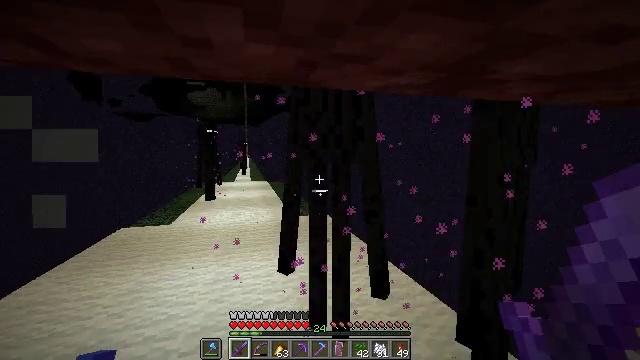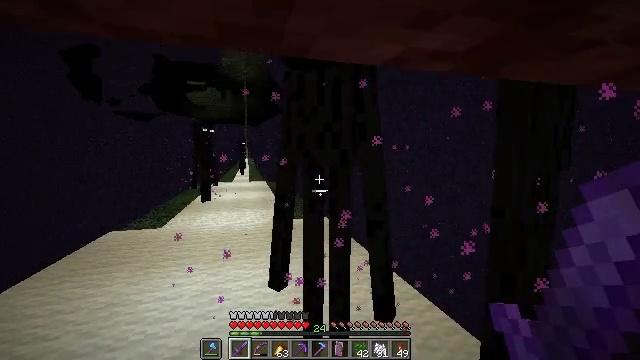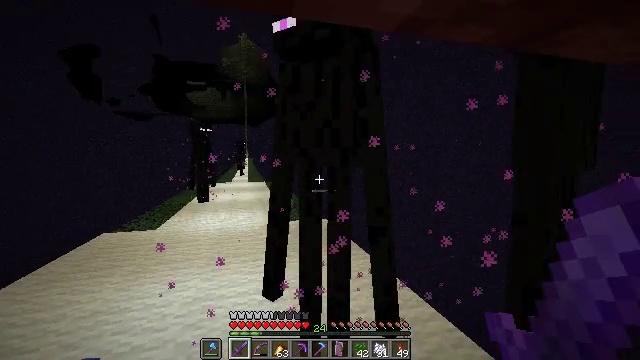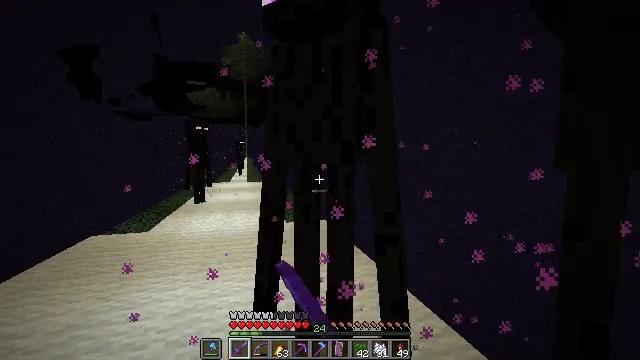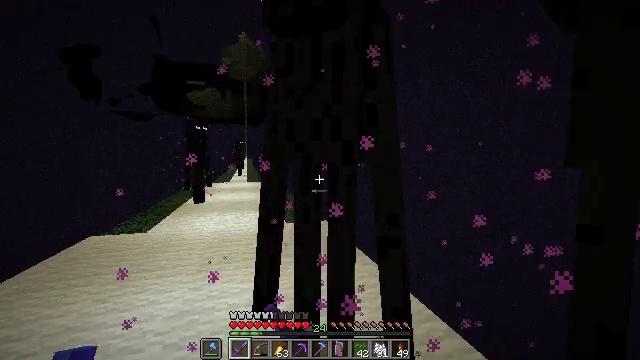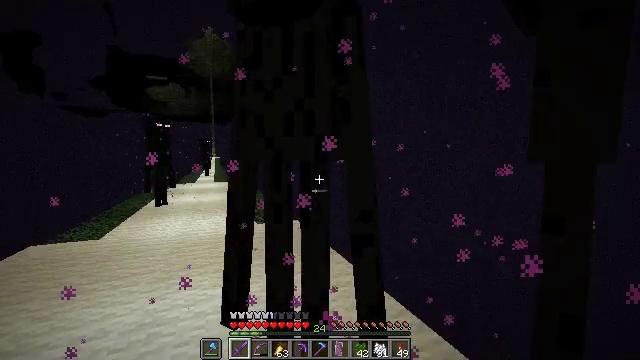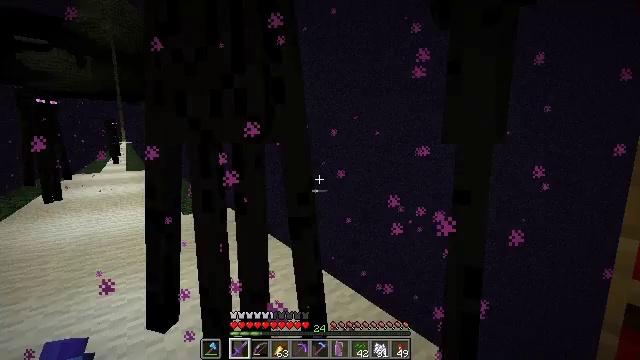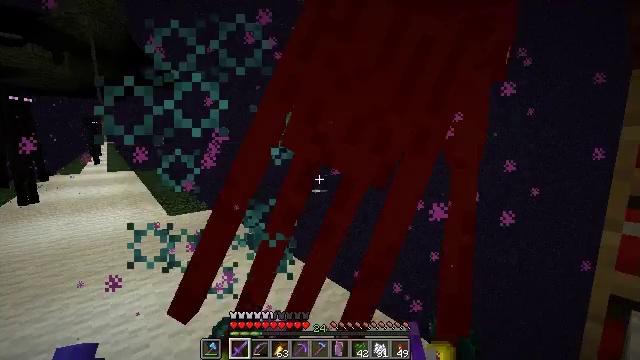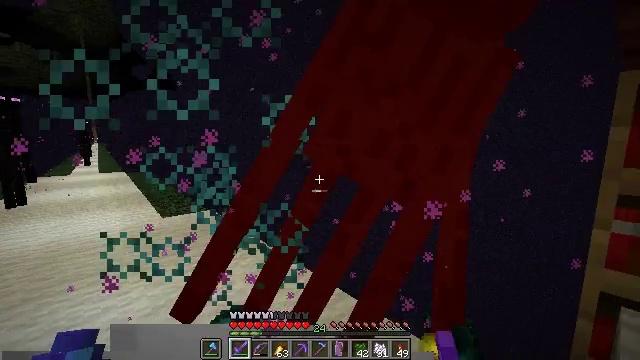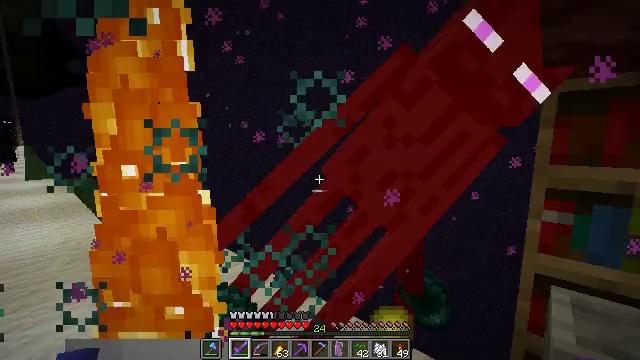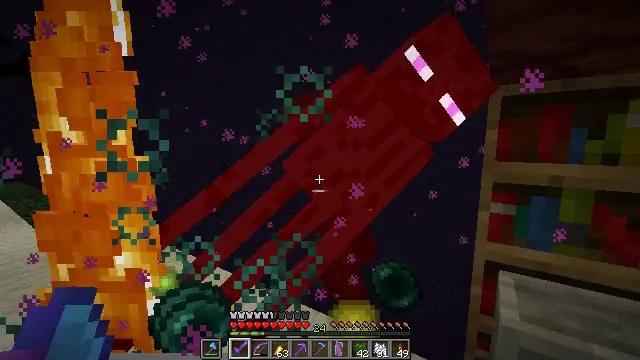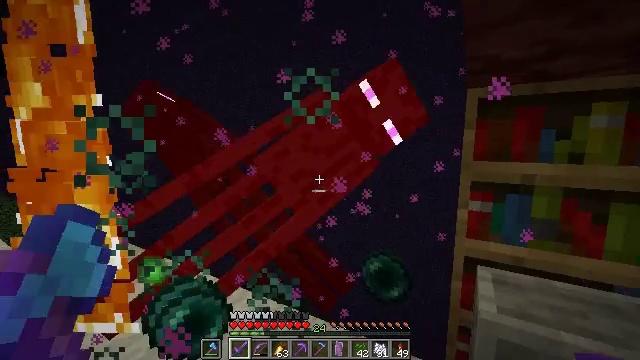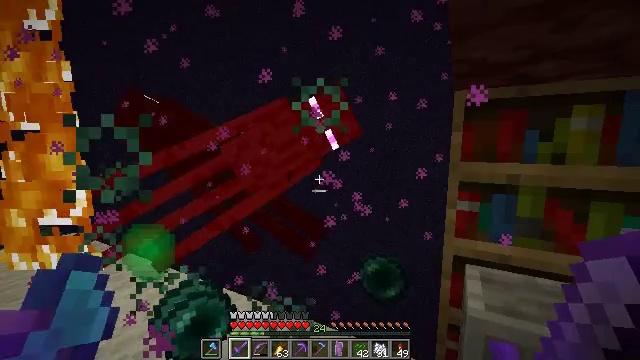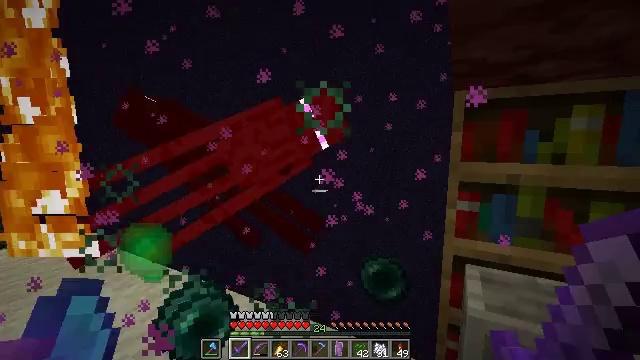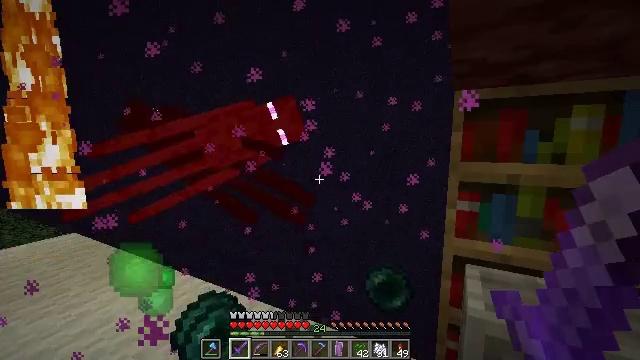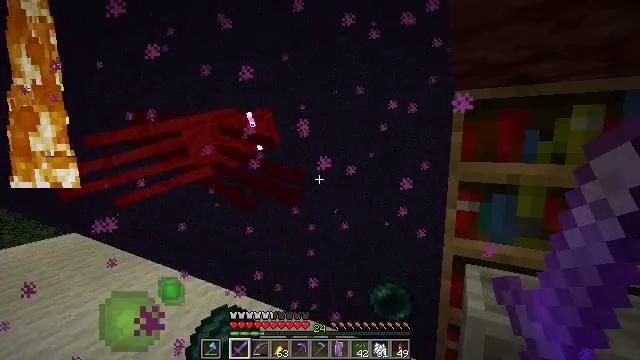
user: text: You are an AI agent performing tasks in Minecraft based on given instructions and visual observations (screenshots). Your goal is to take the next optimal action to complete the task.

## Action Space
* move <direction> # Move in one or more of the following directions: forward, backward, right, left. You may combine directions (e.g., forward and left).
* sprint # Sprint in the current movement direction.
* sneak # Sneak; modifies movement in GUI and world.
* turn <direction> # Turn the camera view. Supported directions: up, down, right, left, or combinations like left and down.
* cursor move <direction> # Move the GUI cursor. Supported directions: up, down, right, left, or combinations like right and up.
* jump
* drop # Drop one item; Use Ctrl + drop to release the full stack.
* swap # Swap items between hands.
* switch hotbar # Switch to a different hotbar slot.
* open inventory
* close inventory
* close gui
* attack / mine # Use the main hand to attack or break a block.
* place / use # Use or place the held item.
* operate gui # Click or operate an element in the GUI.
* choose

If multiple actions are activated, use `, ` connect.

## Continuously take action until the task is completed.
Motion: motion action
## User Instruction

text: Kill an enderman.
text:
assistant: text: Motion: move forward
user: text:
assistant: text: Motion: move forward, attack / mine
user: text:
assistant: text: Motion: attack / mine
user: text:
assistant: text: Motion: attack / mine
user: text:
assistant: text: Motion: turn right, attack / mine
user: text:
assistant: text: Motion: turn right and down
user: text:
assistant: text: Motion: turn right
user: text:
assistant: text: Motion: turn right
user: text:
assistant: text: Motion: turn right
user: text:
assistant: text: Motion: turn right
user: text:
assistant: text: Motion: turn right
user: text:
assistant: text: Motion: turn right
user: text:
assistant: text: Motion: no_op
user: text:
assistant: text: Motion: no_op
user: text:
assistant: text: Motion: no_op
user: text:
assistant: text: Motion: no_op
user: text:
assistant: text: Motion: no_op
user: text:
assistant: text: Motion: no_op
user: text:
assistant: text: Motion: turn left and down
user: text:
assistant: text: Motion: turn left and down
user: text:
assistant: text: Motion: turn down
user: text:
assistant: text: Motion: no_op
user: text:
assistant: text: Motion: no_op
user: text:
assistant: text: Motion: no_op
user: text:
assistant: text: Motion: no_op
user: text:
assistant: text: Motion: no_op
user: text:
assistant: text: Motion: no_op
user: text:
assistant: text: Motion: turn left and up
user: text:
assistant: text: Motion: turn left and up
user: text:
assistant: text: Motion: turn left and up